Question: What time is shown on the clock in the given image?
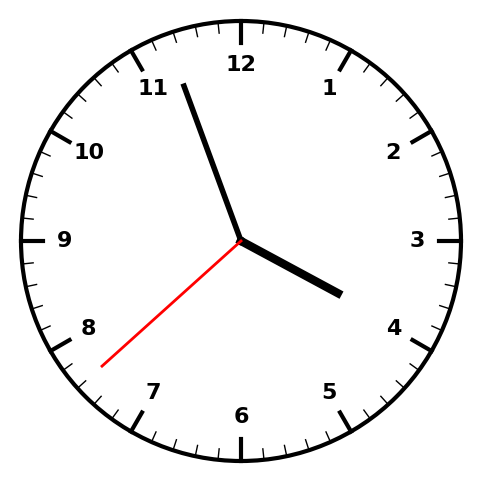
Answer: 03:56:38